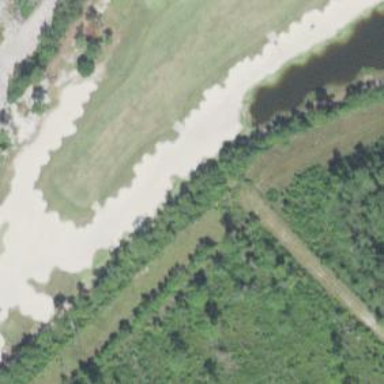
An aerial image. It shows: Golf bunker filled with sandy terrain.